Question: I have two tables are:
-
but i have no idea how i can solve this query:
I have tried with inner join, left join and then group by but nothing works!
Here is what i have understand from Stikel answer:
'''
SELECT to_char(s.selldate, 'YYYY') AS "Year",
SUM(p.price) AS "Income"
FROM sells AS s
LEFT JOIN products AS p ON p.pid = s.sellpid
GROUP BY "Year"
'''
but it still not working!
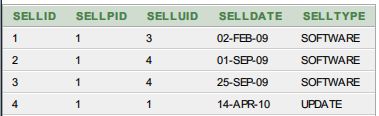
Answer: '''
SELECT to_char(s.SELLDATE, 'YYYY') Year, sum(p.PRICE) Income
FROM sells s, products p
WHERE p.PID = s.SELLPID
GROUP BY to_char(s.SELLDATE, 'YYYY')
ORDER BY 1
'''